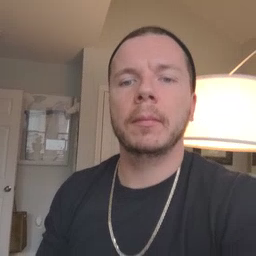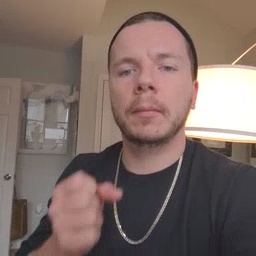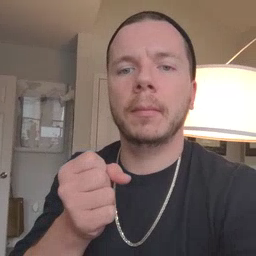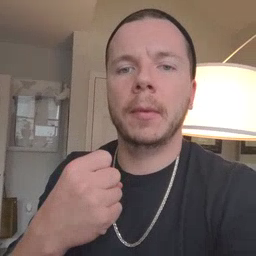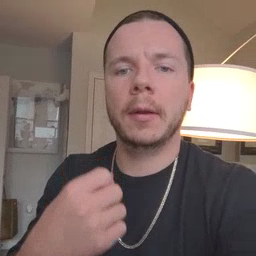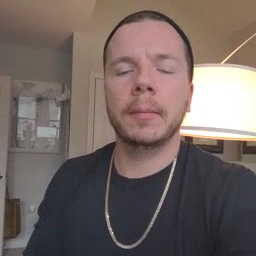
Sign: make